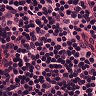
Metastatic tissue present: no